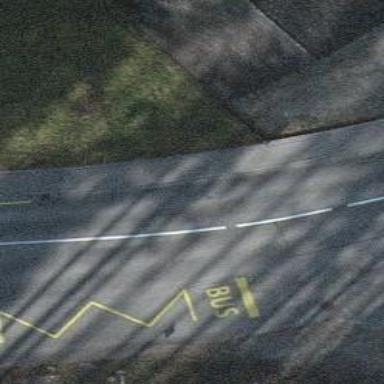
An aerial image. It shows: Public transport stop position.